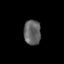
Tissue: skin
Cell type: Epithelial cells
Senescence score: 0.8743
Nuclear area (px): 414
Mean DAPI intensity: 98.894